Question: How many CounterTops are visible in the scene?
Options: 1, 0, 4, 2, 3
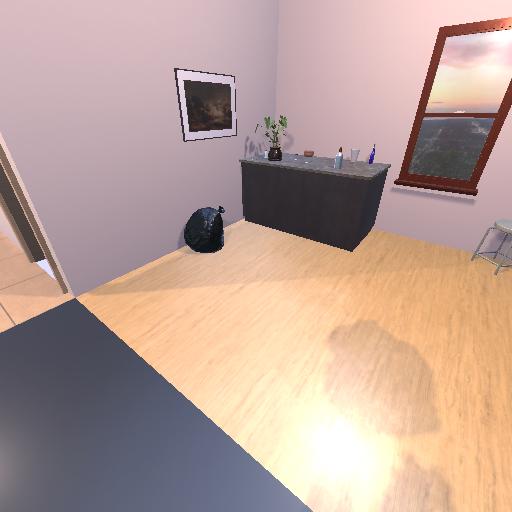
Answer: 1